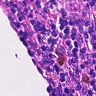
Metastatic tissue present: no